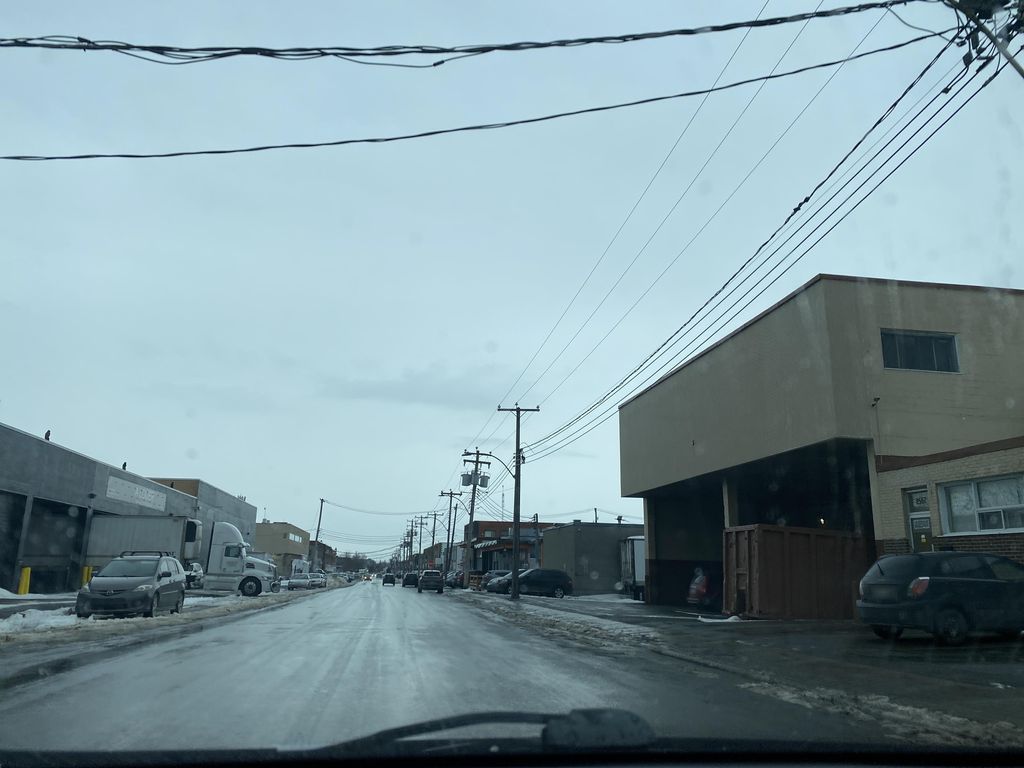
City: montreal